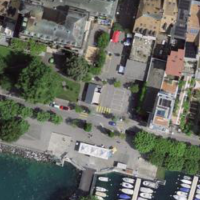
EUNIS habitat code: 53
Species observed at this site:
Erigeron karvinskianus
Chroicocephalus ridibundus
Phalacrocorax carbo
Corvus corone
Larus michahellis
Cygnus olor
Podiceps cristatus
Fulica atra
Streptopelia decaocto
Aythya fuligula
Columba livia
Passer domesticus
Turdus merula